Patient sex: F
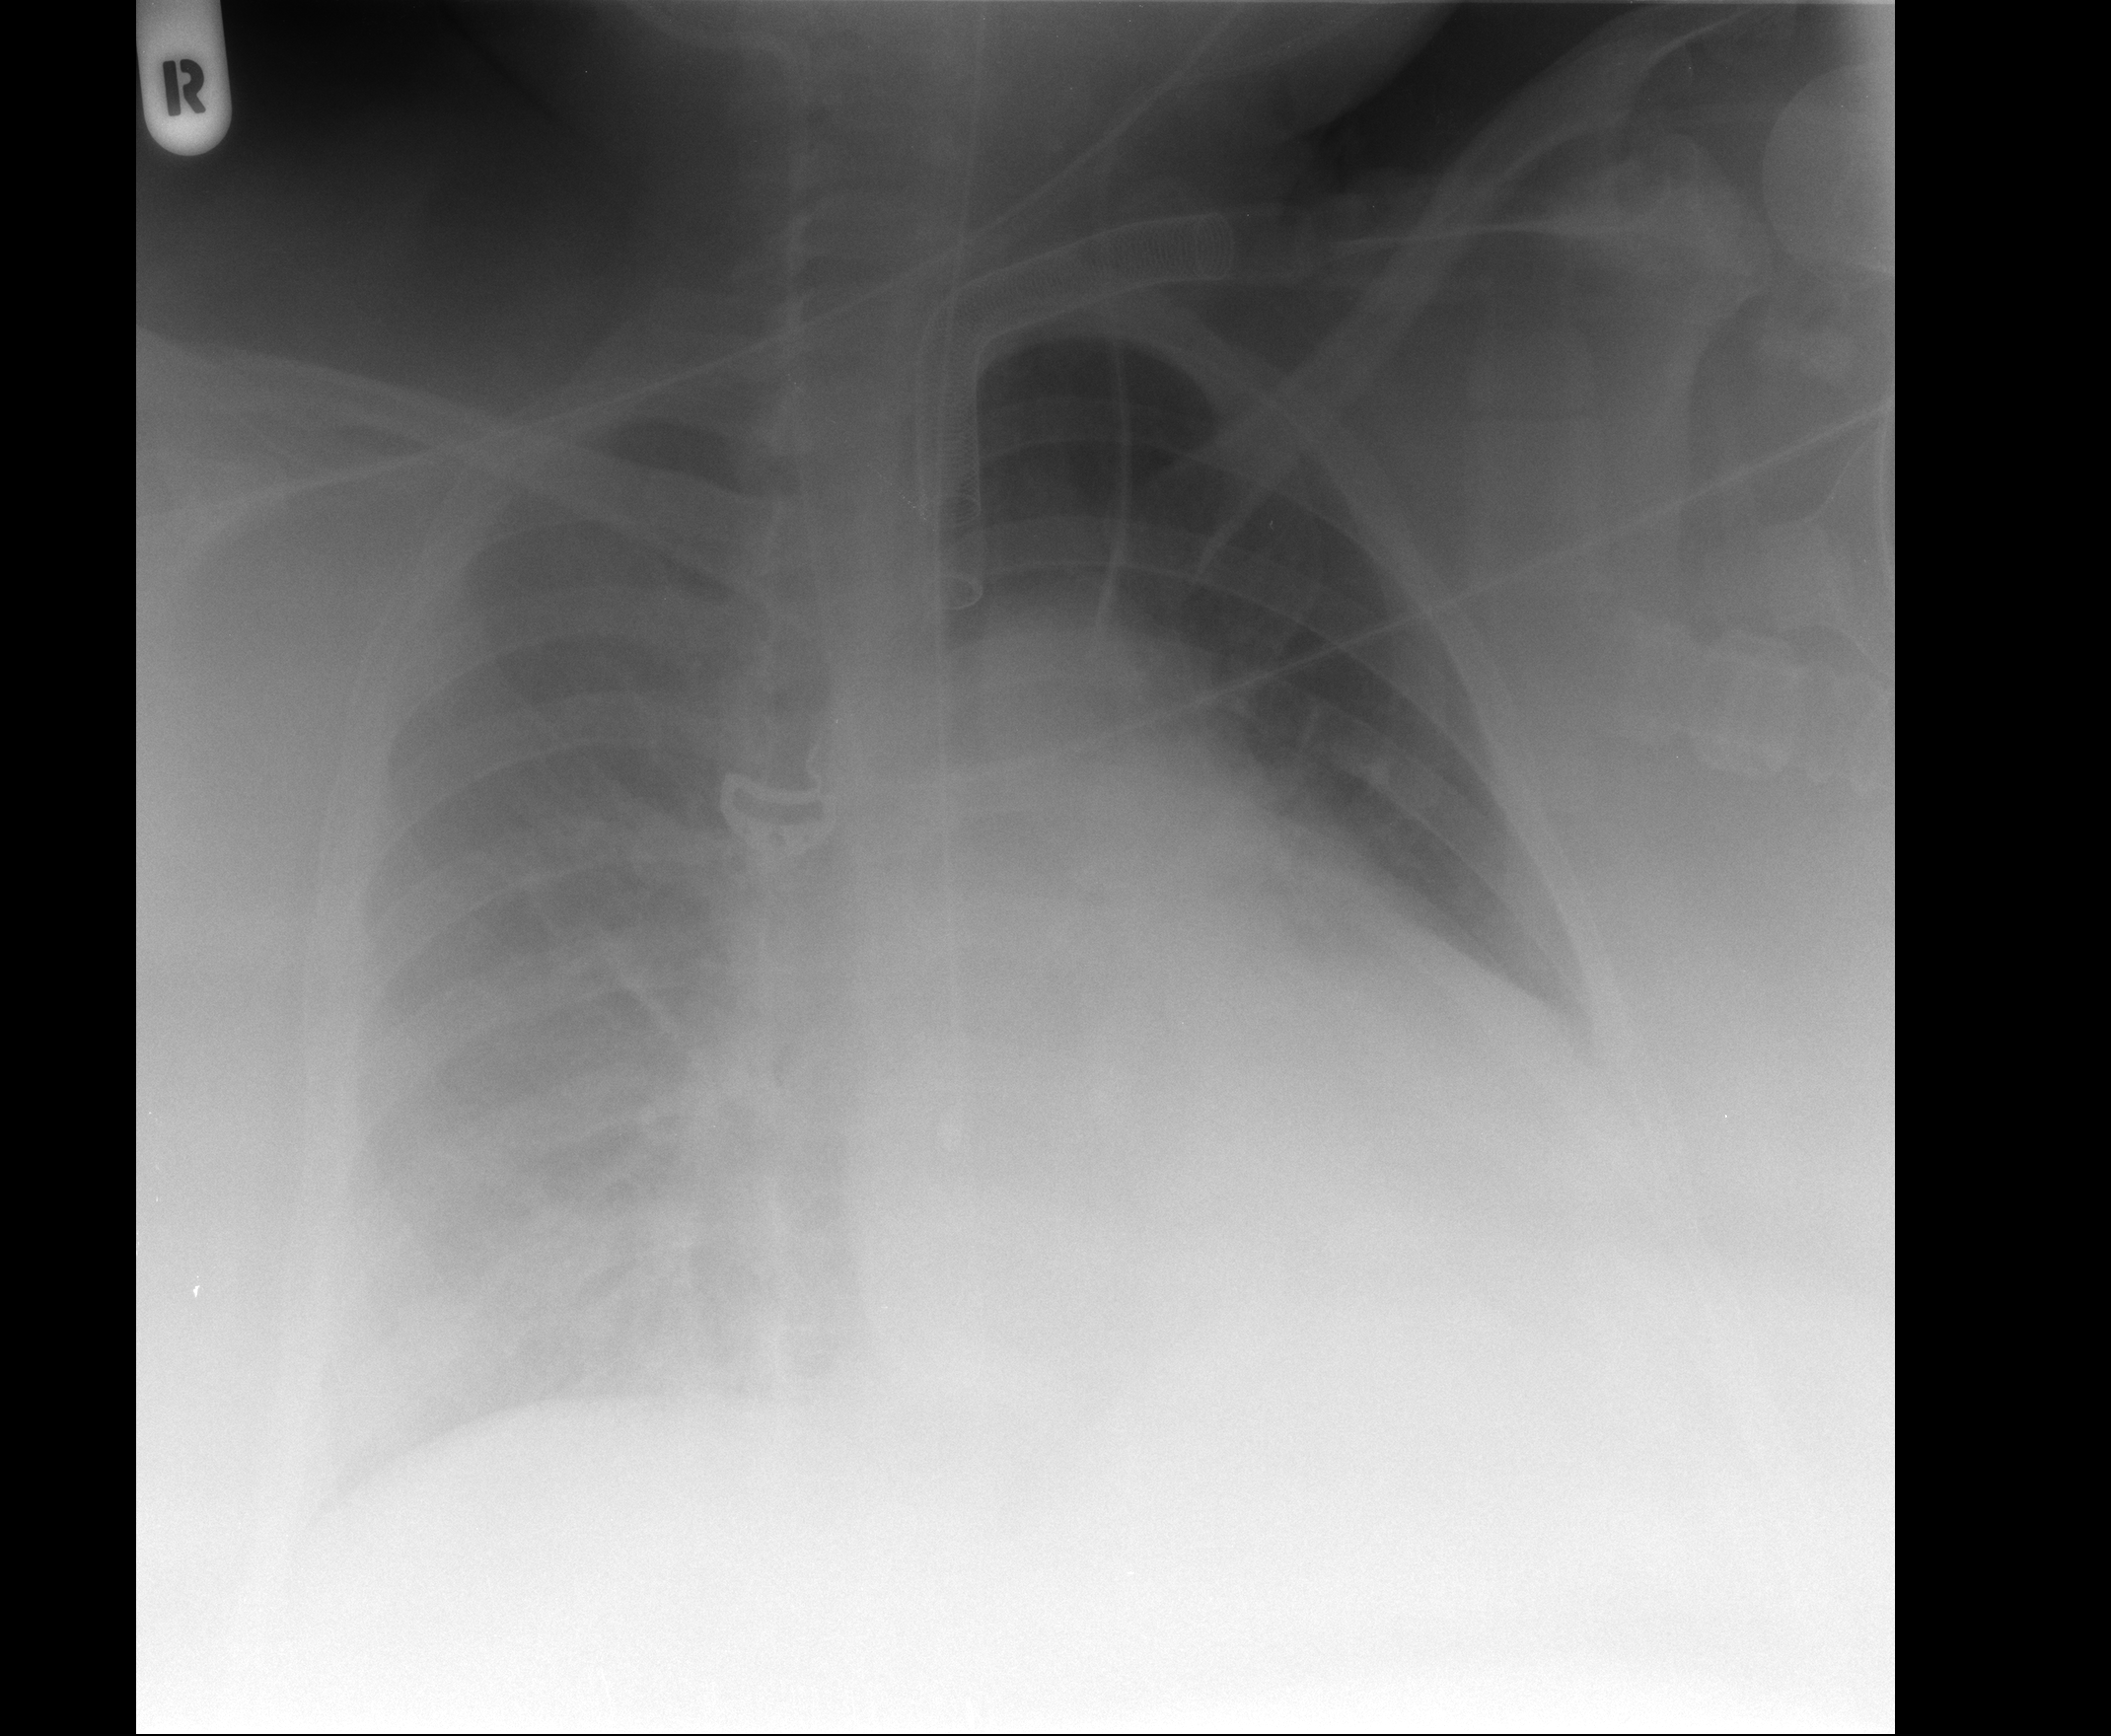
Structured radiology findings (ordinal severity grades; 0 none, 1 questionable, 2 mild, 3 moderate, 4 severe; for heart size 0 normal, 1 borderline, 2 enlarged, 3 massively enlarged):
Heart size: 1
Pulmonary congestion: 1
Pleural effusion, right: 2
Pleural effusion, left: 0
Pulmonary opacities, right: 0
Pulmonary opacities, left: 0
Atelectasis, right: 1
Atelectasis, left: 1